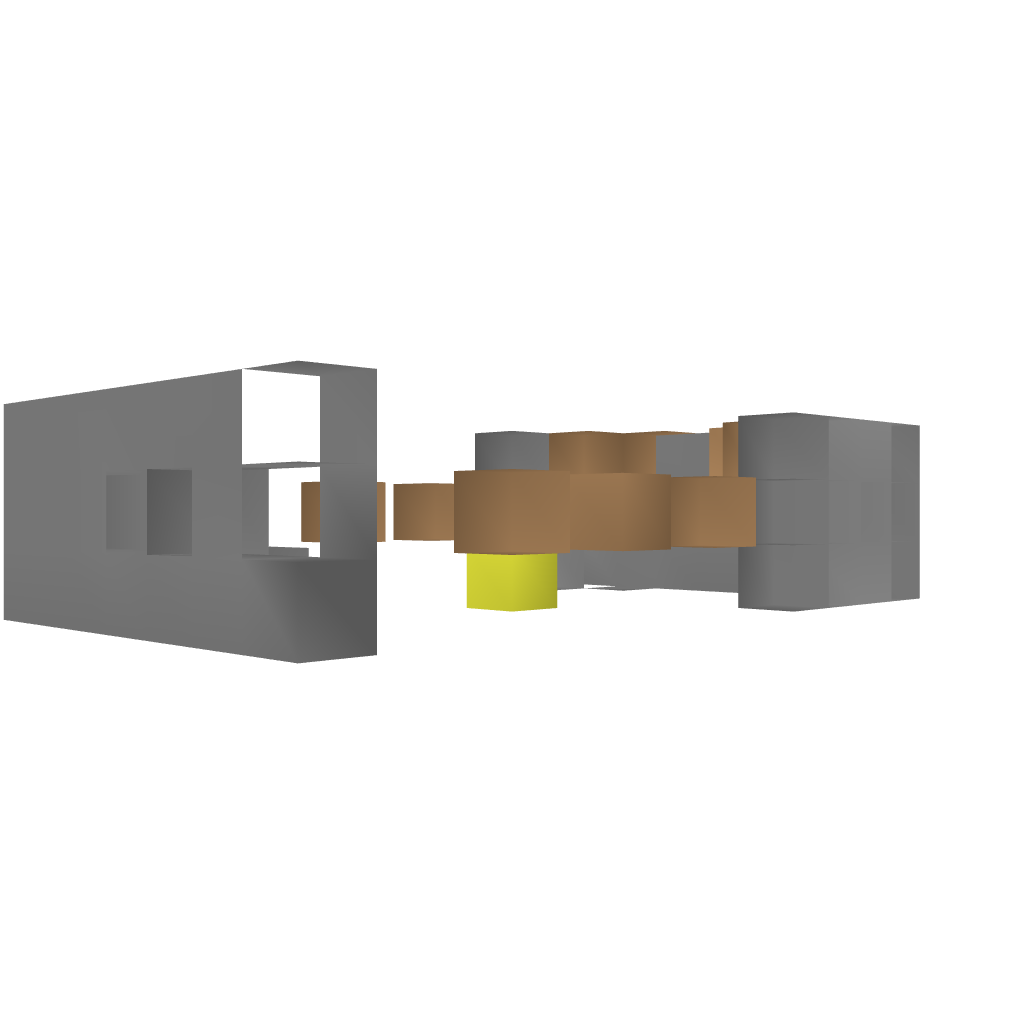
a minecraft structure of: The Trail Machine bad low quality